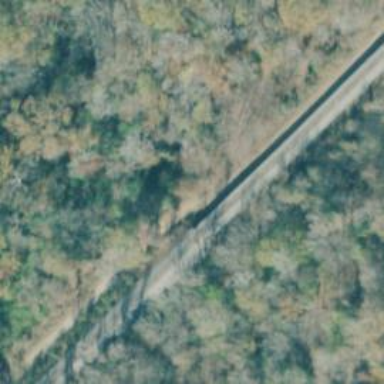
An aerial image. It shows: Bridge over railway line.